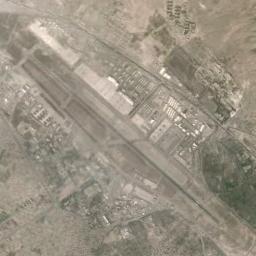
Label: airport